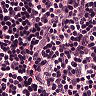
Metastatic tissue present: no